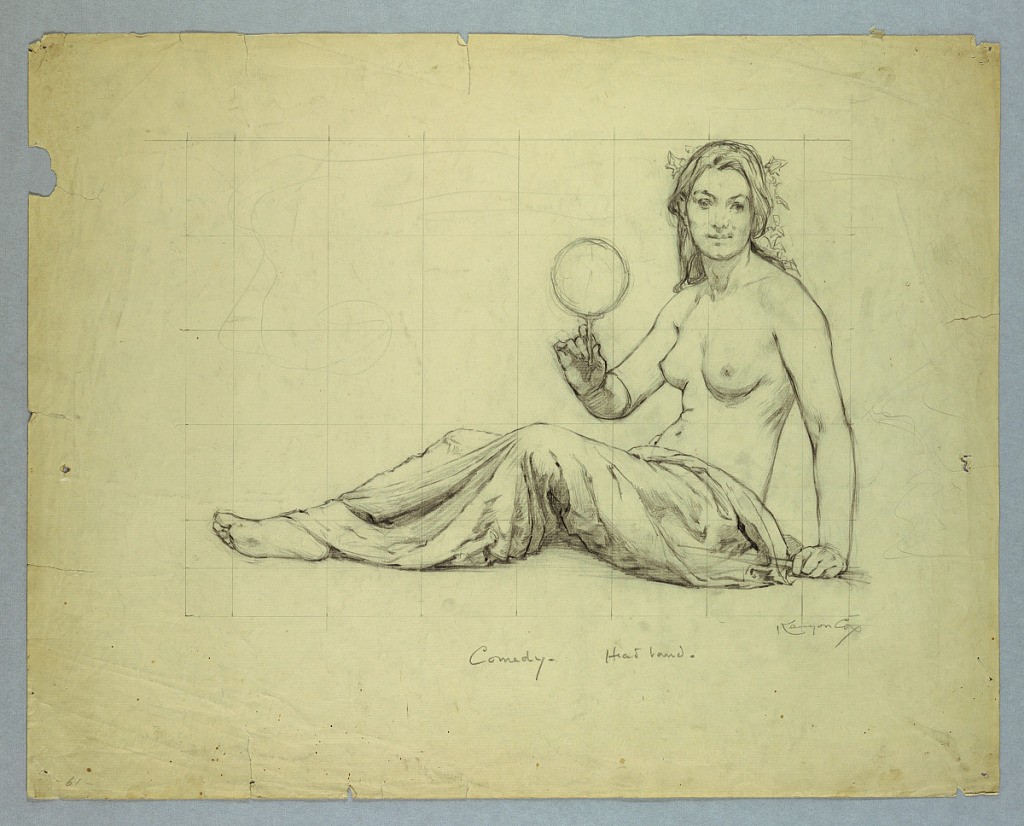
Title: Nude Study of "Comedy" for Headband
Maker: Kenyon Cox, American, 1856–1919
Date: ca. 1895
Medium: Graphite on cream laid paper
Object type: Drawing
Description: Semi-nude female figure seated on ground with legs extending to left. Drapery below waist, ivy in hair, holding a mirror or fan. Squared for transfer.